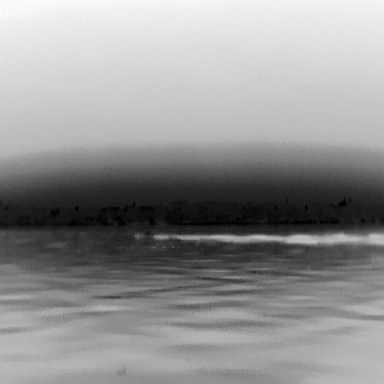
There is a canoe in the infrared image.